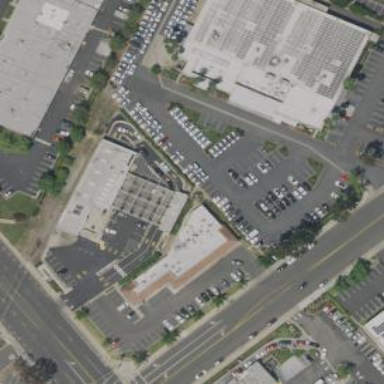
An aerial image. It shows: Retail area.